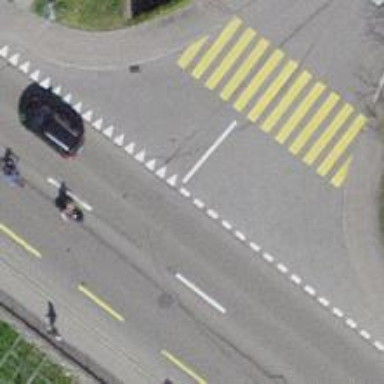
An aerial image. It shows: Road with "give way" sign.